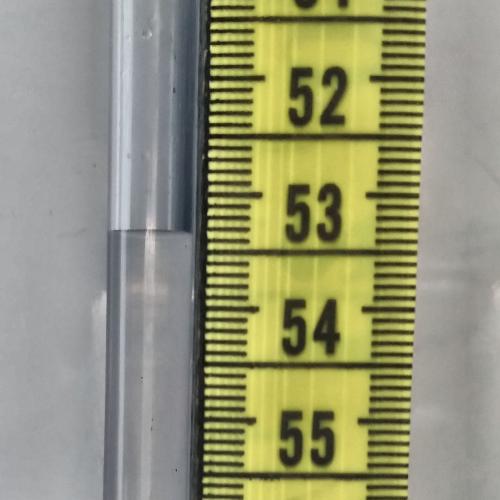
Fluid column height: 53.3 cm